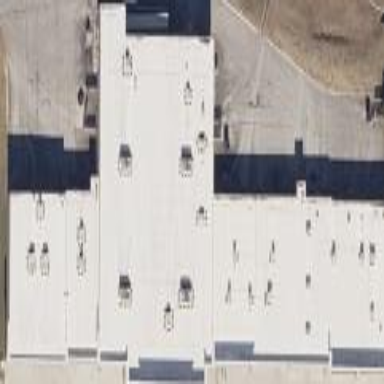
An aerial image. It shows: Retail building.